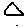
Label: triangle